Field crop: maize
Growth stage: 1
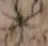
Species: salsola